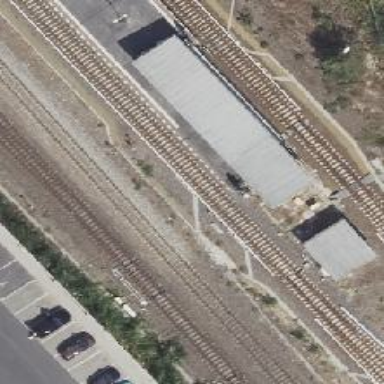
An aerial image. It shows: Solitary milestone along the railway.